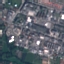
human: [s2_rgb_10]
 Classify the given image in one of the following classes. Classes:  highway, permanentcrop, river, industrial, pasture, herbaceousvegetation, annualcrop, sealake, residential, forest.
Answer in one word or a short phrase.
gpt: Industrial